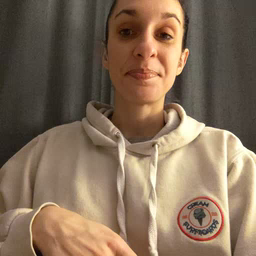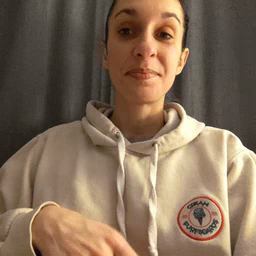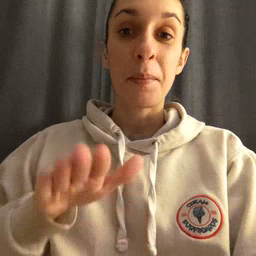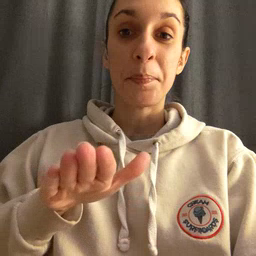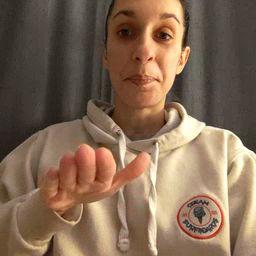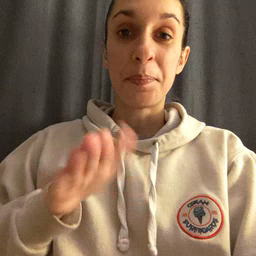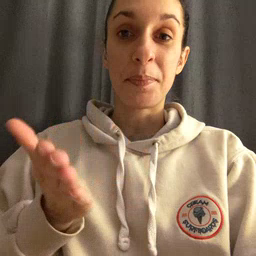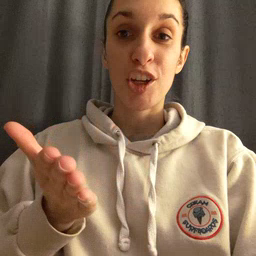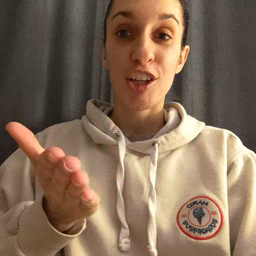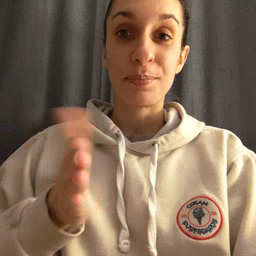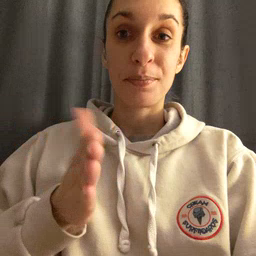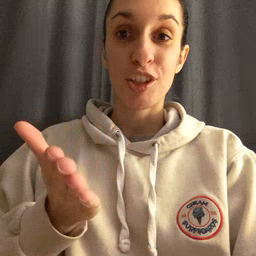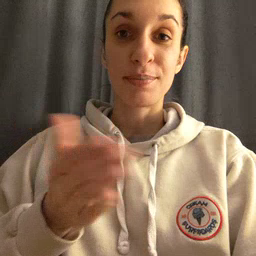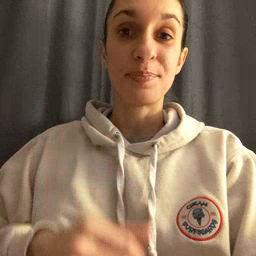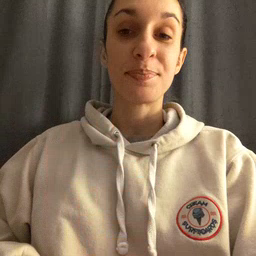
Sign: book